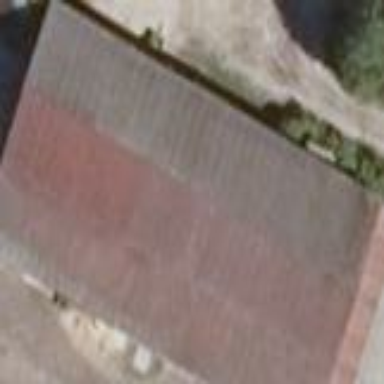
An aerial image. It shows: Building with gabled roof. The roof orientation is along the structure.